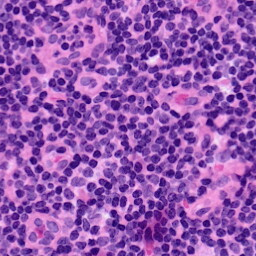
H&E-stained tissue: LymphNode